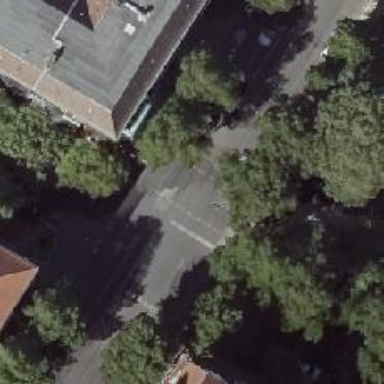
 marked with lanes for both cycling and parking parallel. The road has sidewalks on both sides and exclusive cycling lanes."